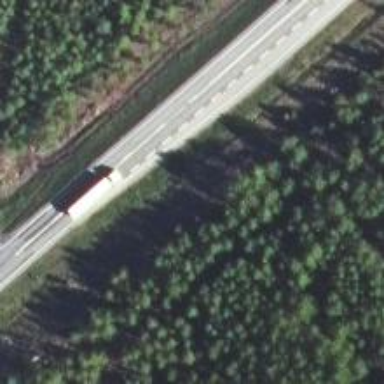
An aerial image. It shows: Asphalt road designated as trunk highway.